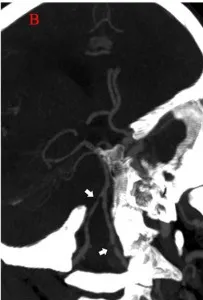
(B) Computed tomography angiography image showing the bilateral VA stenosis in the intracranial segment (arrow).
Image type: radiology (ct)